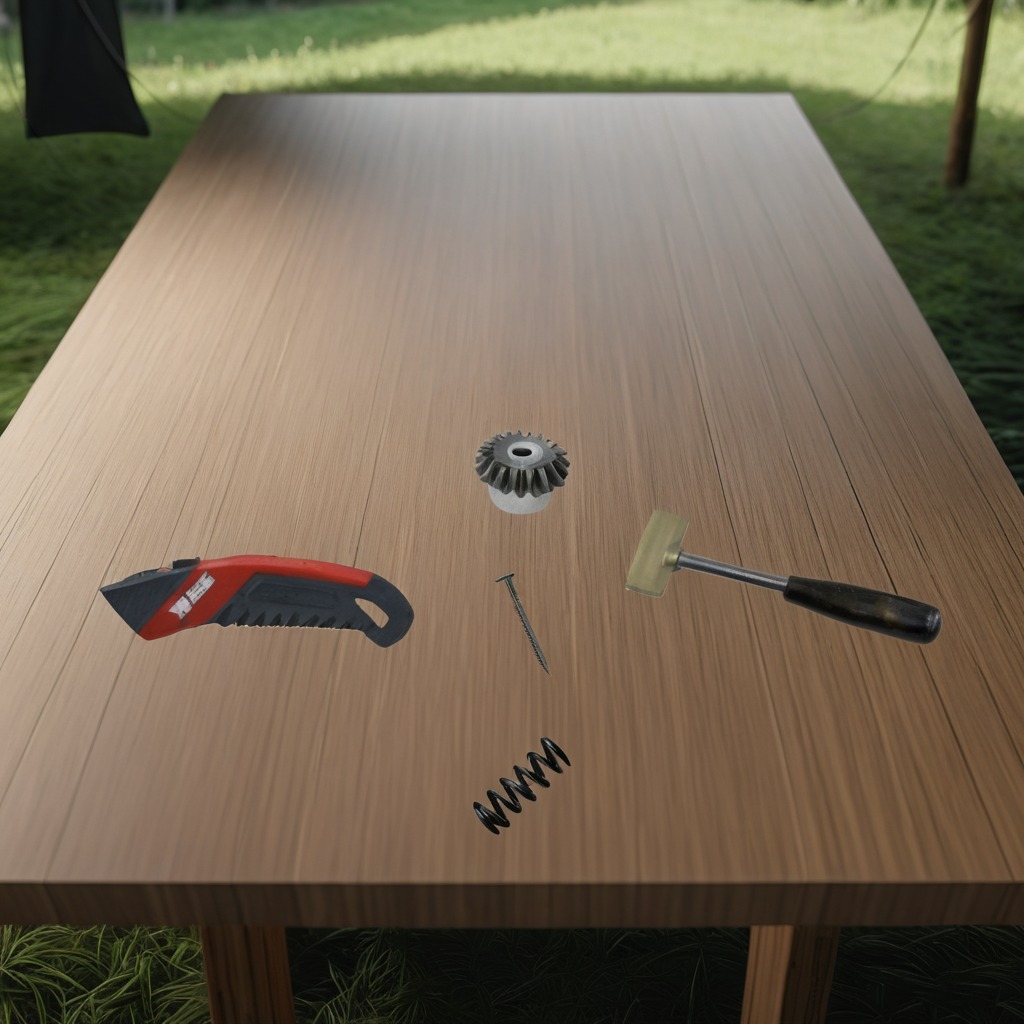
A gear with teeth, a utility knife, a hammer, an iron nail, and a coiled metal spring are lying on a wooden table inside a jungle field workshop tent.